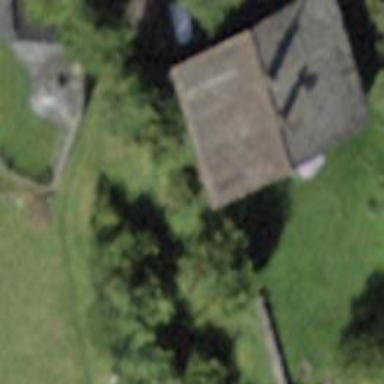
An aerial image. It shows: Detached building.